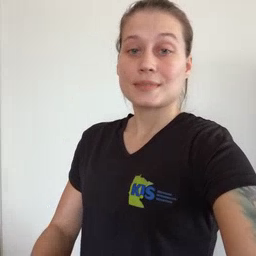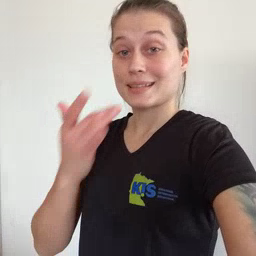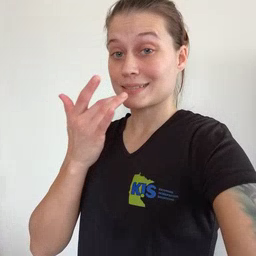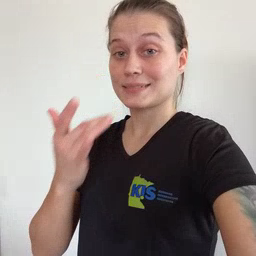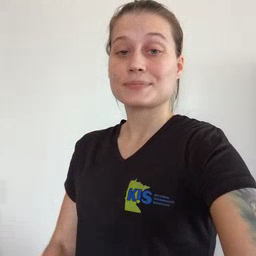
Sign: taste